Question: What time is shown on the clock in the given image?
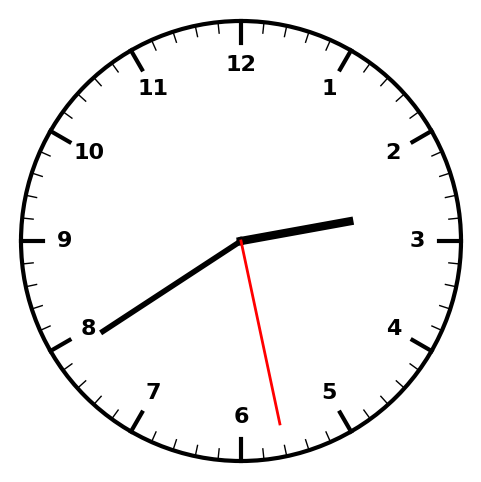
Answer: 02:39:28